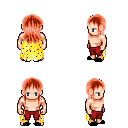
a pixel art fantasy rpg character, male body template, human, light skin, yellow tattered cape, red pants, red unkempt hairstyle, black slippers, four views (front, back, left, right), 2x2 character sprite sheet, small pixel art, hard edges, no anti-aliasing